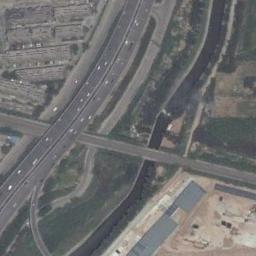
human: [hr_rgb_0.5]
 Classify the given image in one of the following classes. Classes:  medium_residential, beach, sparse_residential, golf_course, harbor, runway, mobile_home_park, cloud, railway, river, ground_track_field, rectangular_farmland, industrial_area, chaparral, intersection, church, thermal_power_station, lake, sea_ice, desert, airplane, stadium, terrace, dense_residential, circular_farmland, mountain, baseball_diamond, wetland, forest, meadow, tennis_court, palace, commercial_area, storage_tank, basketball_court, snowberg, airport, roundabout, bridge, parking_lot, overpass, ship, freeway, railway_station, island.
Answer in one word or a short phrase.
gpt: overpass